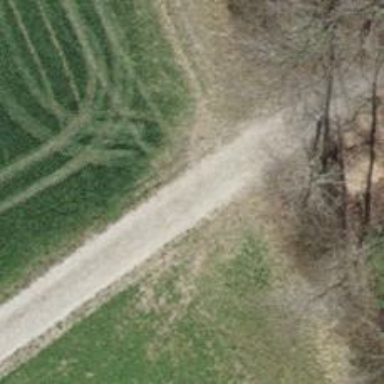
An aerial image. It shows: Gravel track with Grade 3 quality.